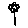
Label: flower